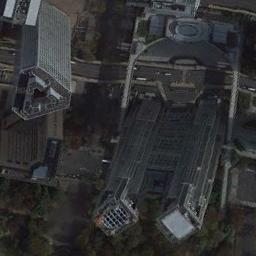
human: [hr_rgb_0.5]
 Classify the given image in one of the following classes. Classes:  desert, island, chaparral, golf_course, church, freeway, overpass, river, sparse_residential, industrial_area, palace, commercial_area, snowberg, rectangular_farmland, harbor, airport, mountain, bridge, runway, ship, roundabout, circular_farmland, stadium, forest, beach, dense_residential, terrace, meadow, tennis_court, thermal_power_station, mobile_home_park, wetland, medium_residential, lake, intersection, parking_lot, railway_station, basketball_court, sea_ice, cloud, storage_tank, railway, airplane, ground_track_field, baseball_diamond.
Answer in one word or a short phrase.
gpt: commercial_area